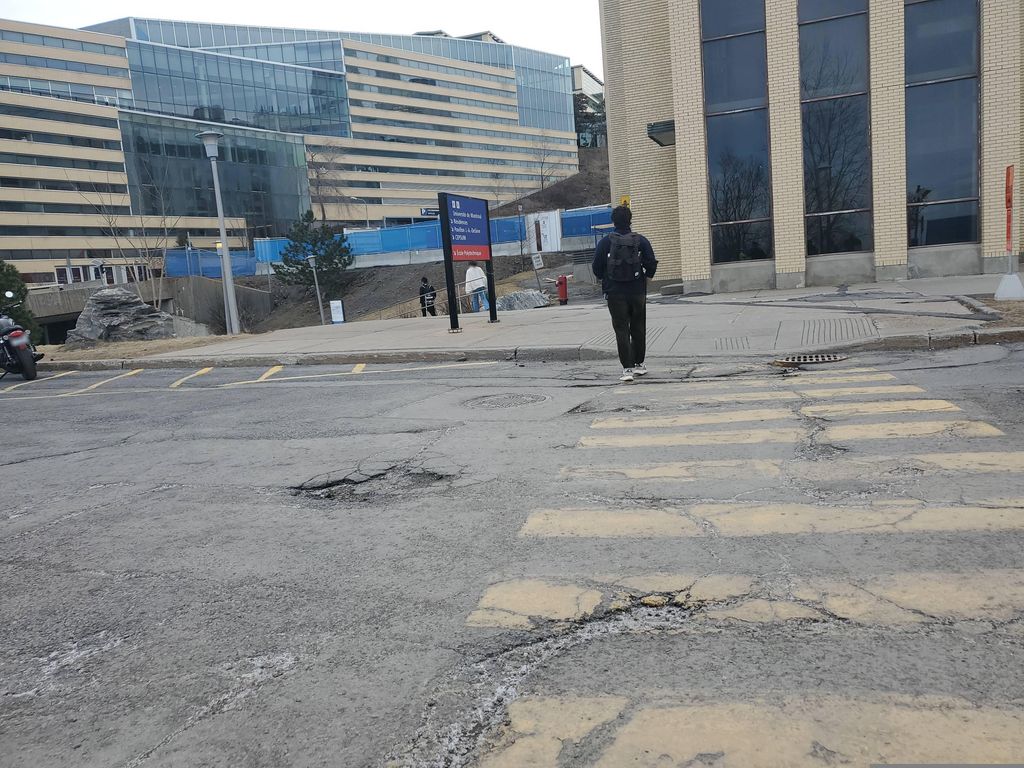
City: montreal